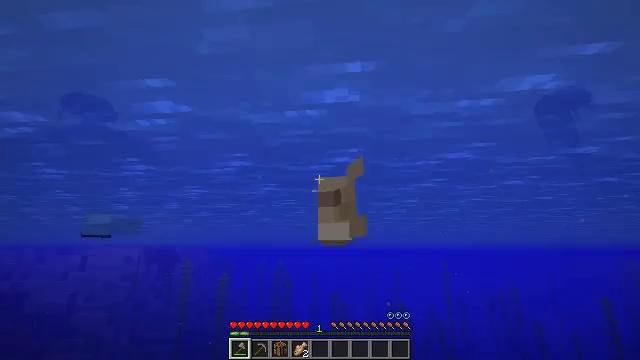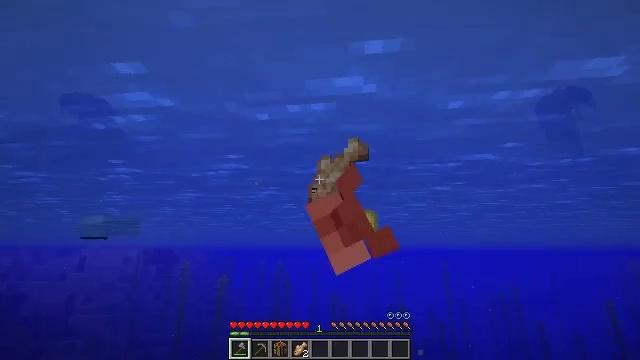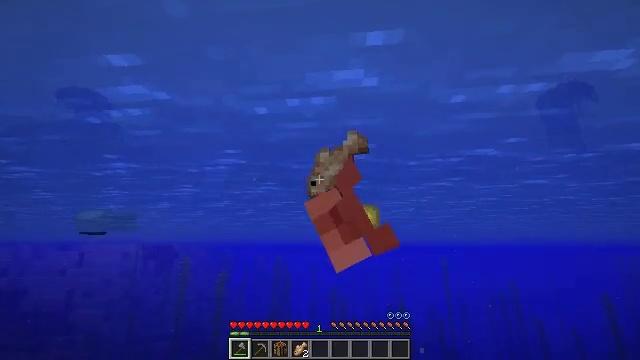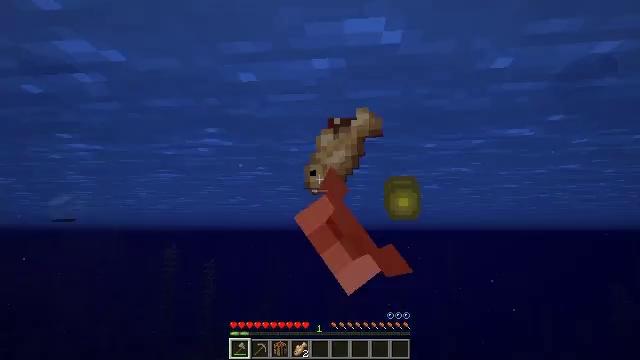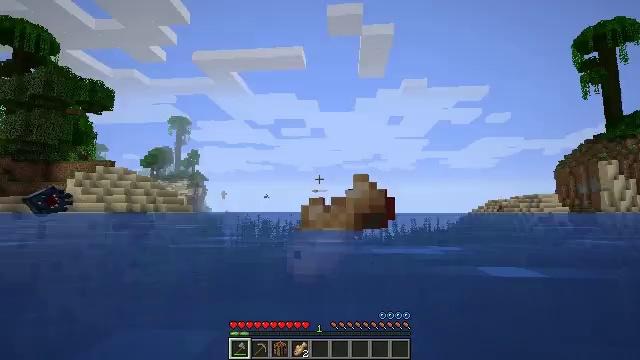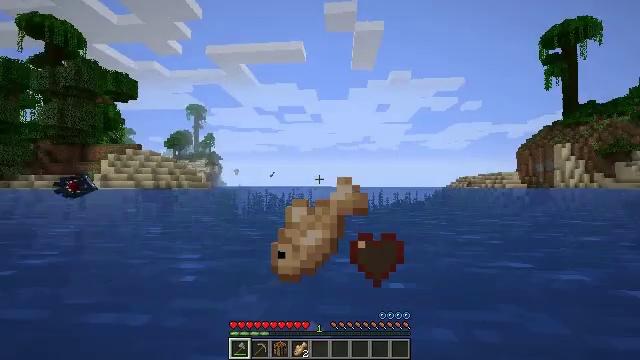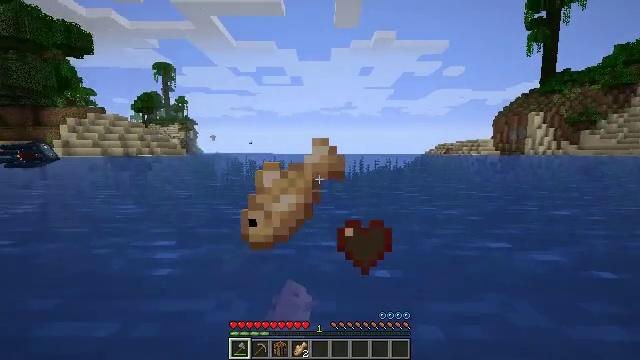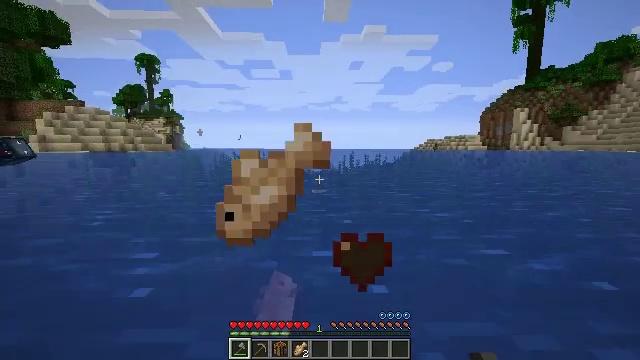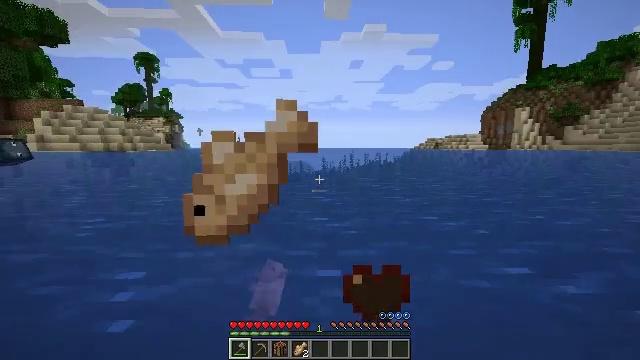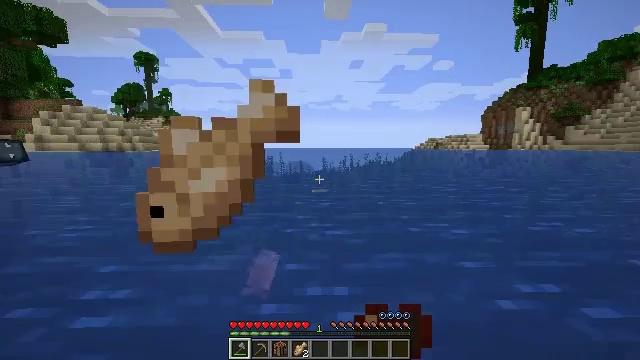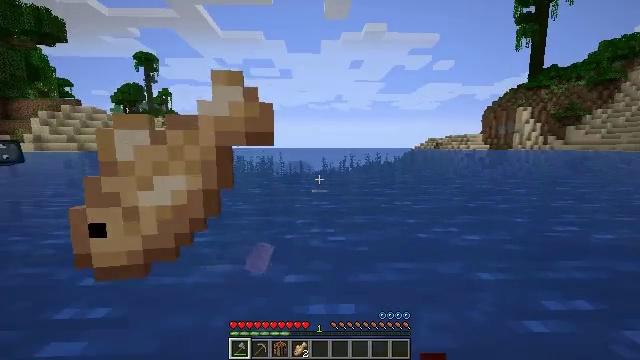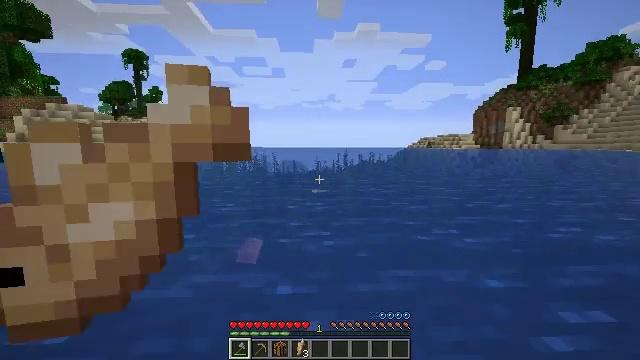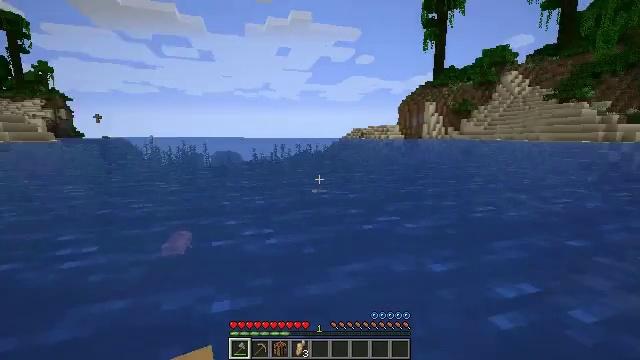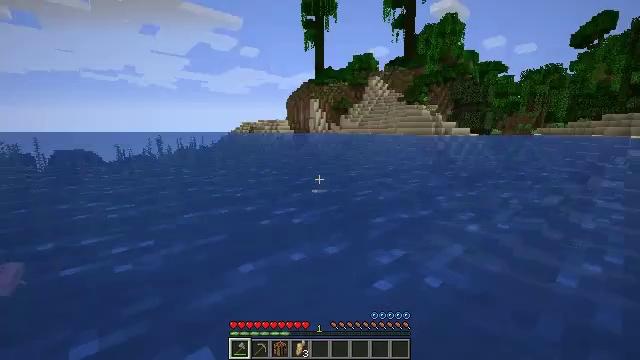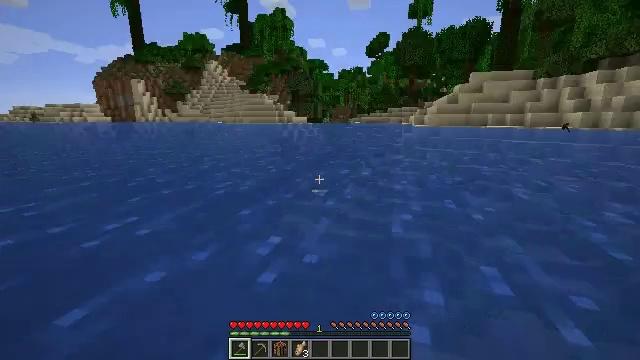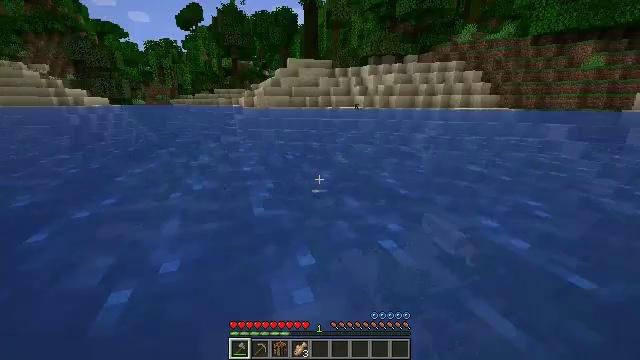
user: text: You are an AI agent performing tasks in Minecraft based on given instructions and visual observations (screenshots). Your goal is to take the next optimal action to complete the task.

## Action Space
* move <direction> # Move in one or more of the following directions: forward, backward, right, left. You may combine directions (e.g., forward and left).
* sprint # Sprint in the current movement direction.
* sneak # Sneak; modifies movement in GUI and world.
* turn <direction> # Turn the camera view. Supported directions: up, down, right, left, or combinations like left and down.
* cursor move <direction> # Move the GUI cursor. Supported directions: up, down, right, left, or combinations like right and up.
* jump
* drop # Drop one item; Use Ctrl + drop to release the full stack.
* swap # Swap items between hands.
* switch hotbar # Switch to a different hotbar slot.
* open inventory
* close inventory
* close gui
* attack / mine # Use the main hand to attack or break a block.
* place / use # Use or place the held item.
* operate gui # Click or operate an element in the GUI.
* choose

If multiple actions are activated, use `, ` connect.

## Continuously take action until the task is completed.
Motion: motion action
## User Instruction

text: Collect kelp plant from the sea.
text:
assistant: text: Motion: move forward
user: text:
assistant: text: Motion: move forward, turn down
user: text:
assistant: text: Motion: move forward, turn down
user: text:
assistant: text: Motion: move forward, turn down
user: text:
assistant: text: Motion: move forward, turn down
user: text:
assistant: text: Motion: move forward, turn right and down, attack / mine
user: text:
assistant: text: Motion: move forward, turn right and down, attack / mine
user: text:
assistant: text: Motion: move forward
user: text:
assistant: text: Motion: move forward
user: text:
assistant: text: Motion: move forward
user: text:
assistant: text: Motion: move forward, turn right
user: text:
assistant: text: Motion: move forward, turn right and down
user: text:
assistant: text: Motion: move forward, turn right and down
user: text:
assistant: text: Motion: move forward, turn right and down
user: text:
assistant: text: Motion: move forward, turn right and down
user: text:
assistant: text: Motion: move forward, turn right and down
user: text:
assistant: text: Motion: move forward, turn right
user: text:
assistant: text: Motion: move forward
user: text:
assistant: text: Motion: move forward
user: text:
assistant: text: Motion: move forward, sprint
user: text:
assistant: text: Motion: move forward, sprint
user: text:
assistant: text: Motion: move forward, sprint, turn right
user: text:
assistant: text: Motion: move forward, sprint, turn right and down
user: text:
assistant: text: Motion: move forward, sprint, turn right and down
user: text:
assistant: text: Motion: move forward, sprint, turn right and down
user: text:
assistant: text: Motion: move forward, sprint, turn right and down
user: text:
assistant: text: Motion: move forward, sprint, turn down
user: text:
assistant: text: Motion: move forward, sprint
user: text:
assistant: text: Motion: move forward, sprint
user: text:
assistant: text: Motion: move forward, sprint